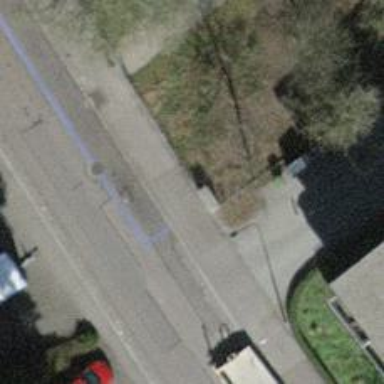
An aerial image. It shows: Power utility street cabinet.